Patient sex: M
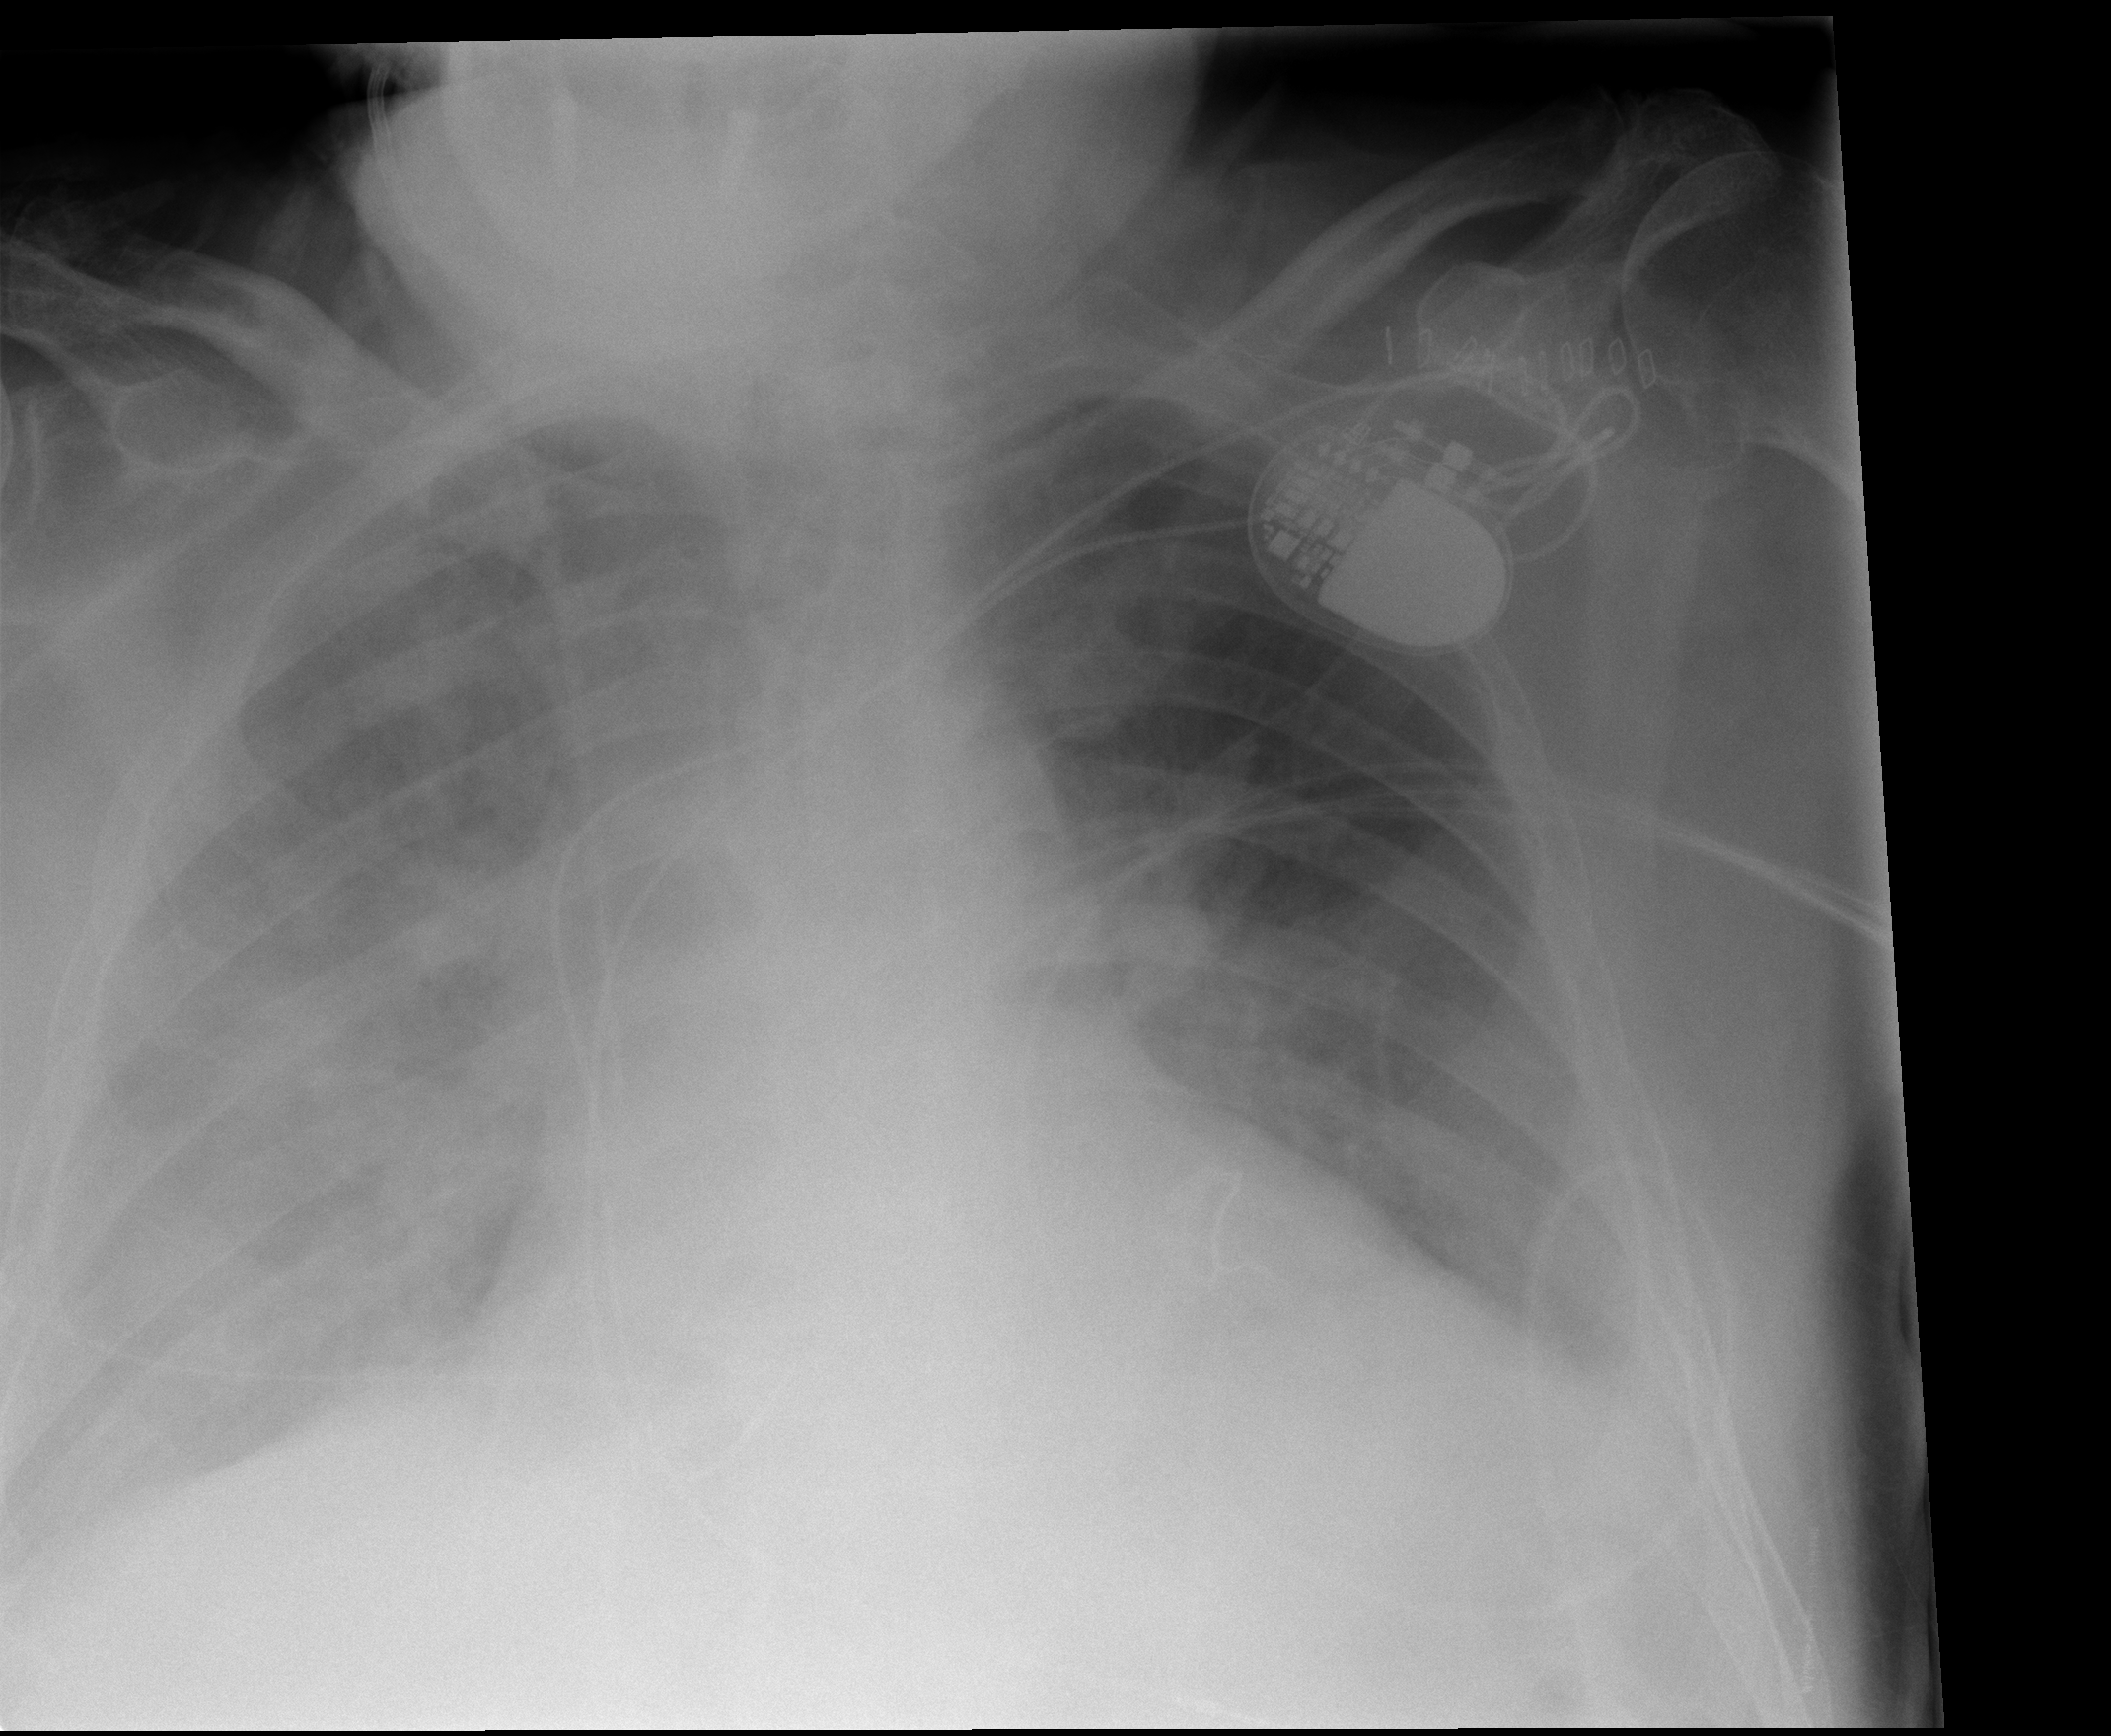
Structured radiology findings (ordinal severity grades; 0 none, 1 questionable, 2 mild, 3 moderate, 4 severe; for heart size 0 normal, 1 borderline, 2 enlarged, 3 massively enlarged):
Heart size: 2
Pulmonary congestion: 2
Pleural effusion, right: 2
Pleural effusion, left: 2
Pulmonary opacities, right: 3
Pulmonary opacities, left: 2
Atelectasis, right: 3
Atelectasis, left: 2